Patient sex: M
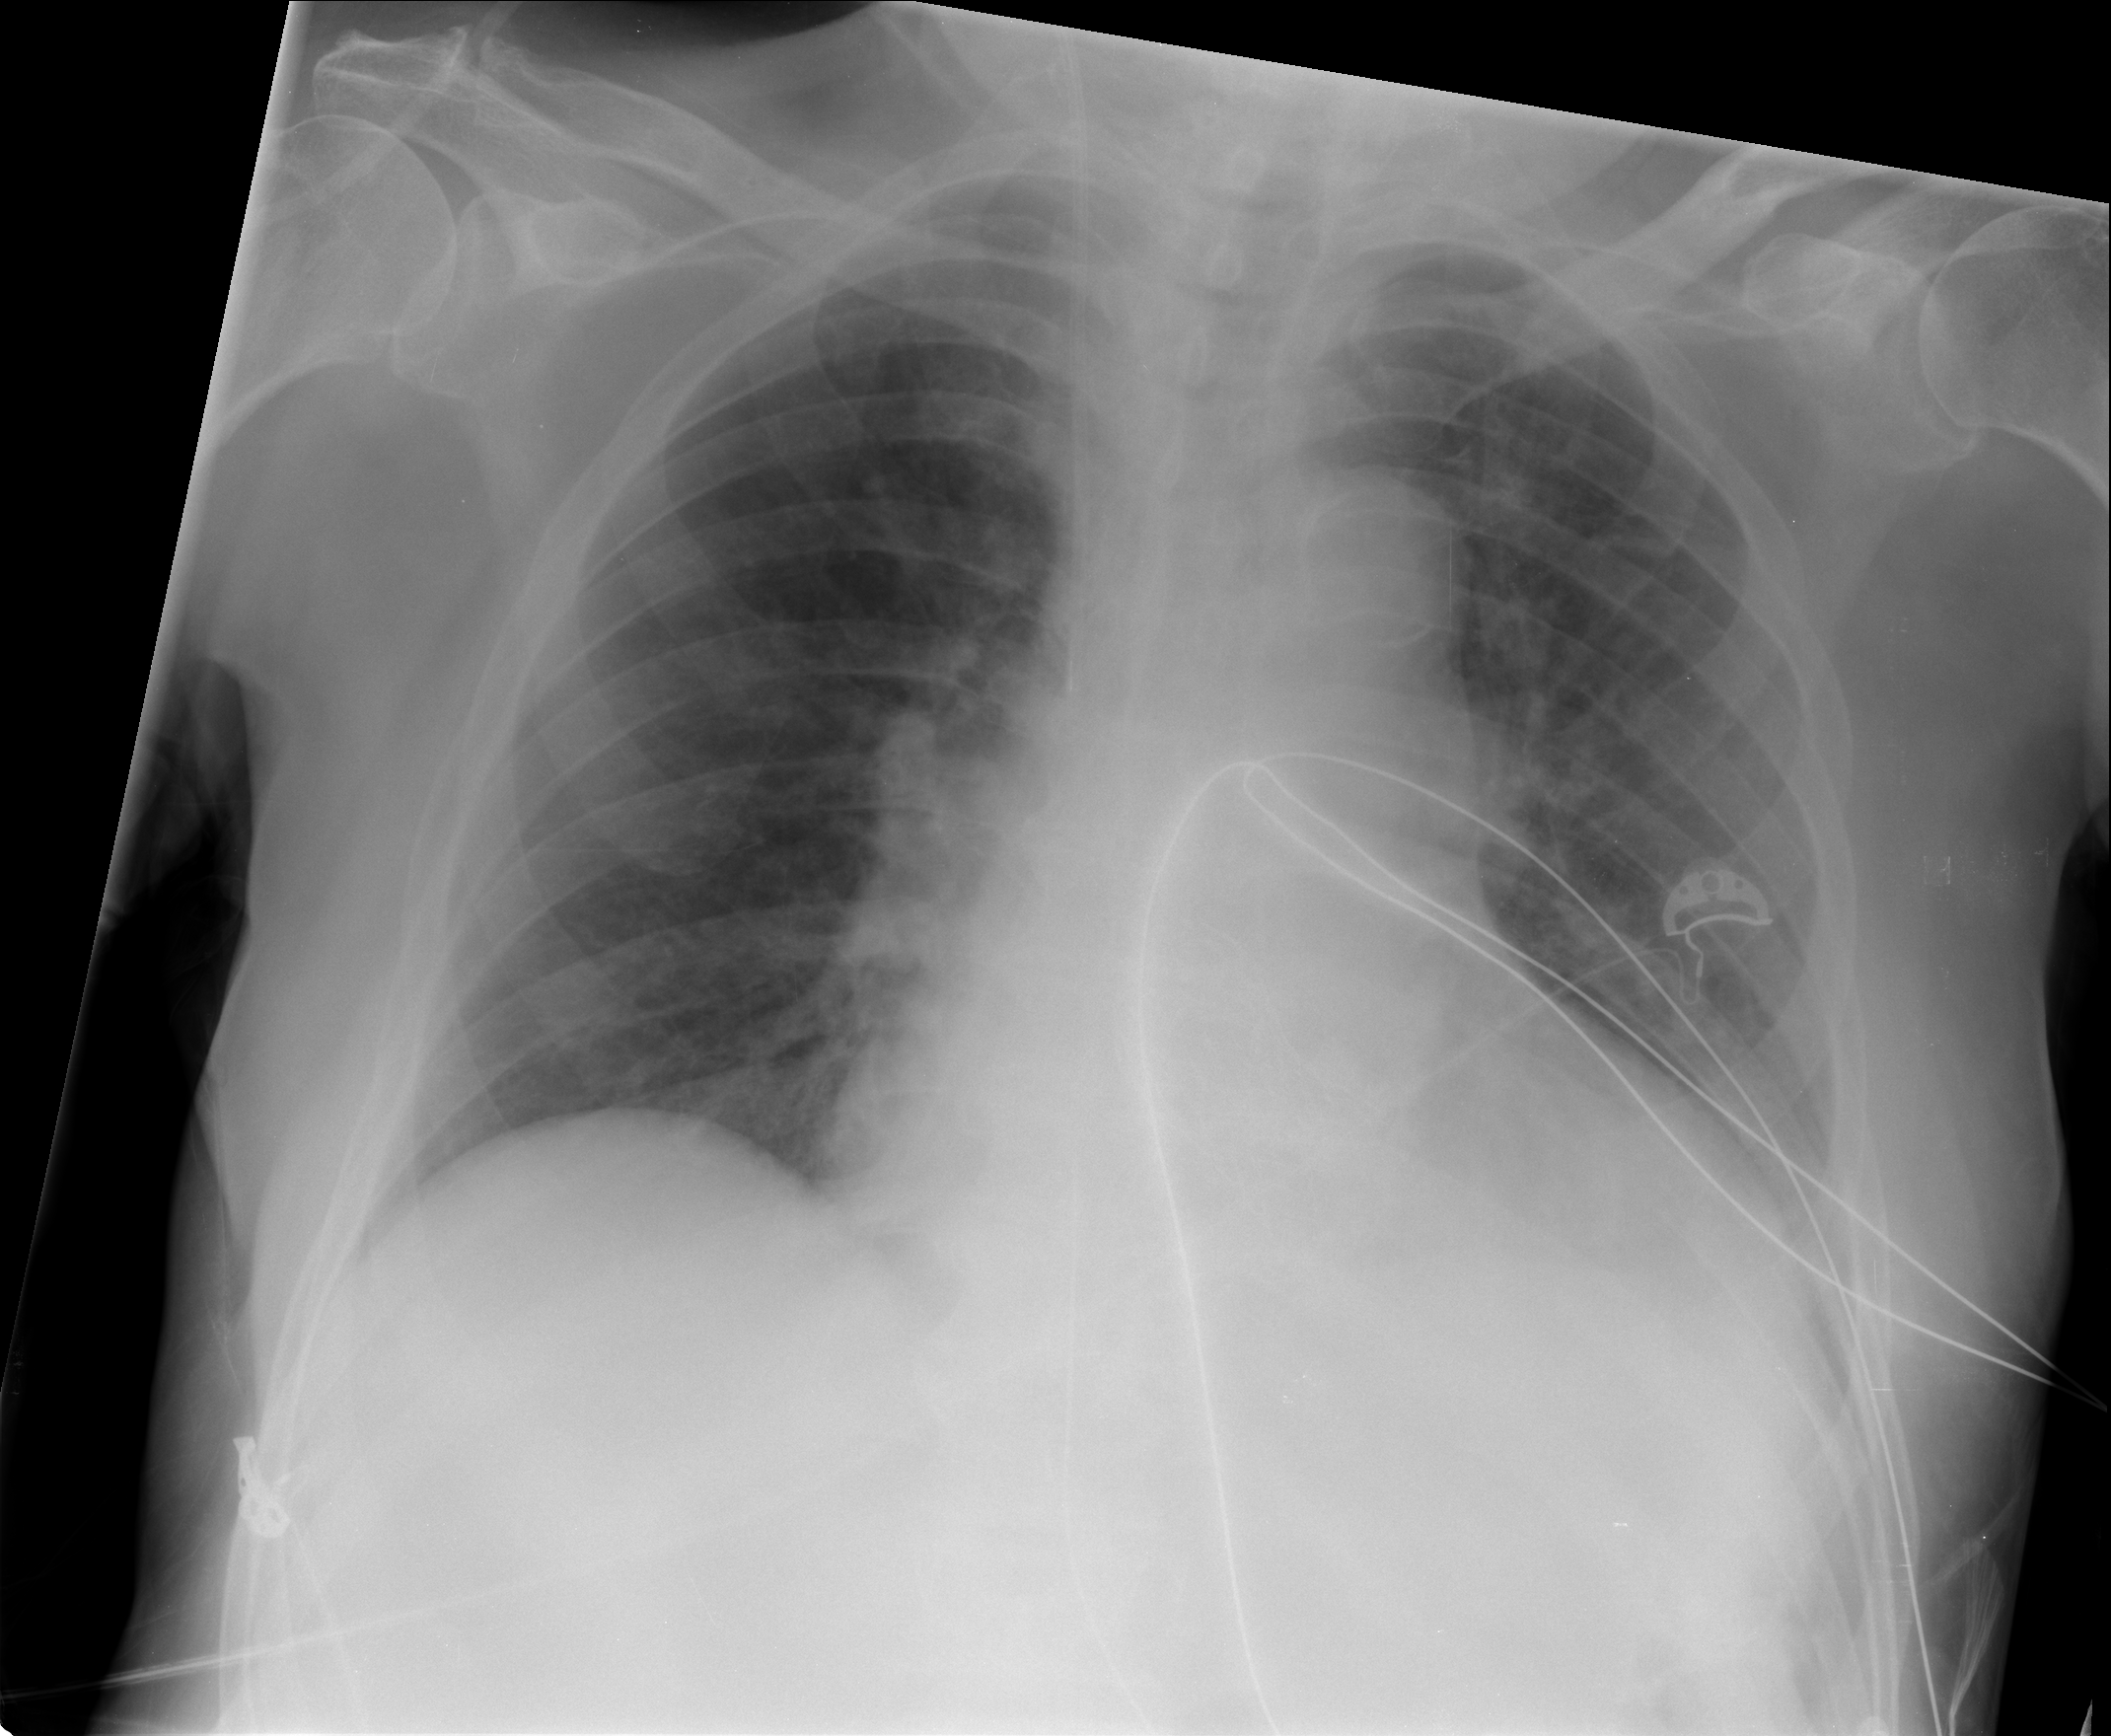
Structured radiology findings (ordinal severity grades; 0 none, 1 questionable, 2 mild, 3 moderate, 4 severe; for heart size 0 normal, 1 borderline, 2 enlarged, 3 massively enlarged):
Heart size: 2
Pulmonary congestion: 2
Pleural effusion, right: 0
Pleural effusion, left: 0
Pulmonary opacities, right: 0
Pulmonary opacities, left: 0
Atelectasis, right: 0
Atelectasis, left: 0